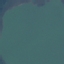
Label: SeaLake